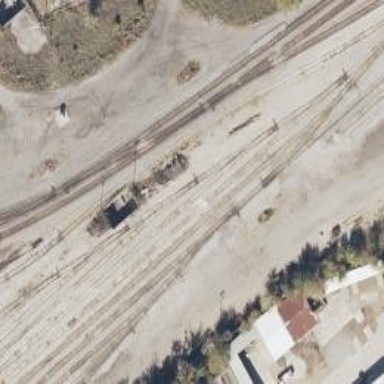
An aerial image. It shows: Railway siding for service.